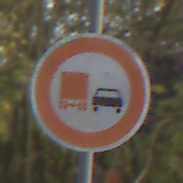
Verkehrszeichen: UeberholverbotKraftfahrzeuge
Umgebung: Outdoor, Urban
Tageszeit: MorningAfternoon
Wetter: PartlyCloudy
Licht: Natural
Jahreszeit: NotSpecified
Kontrast: MediumContrast